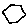
Label: hexagon